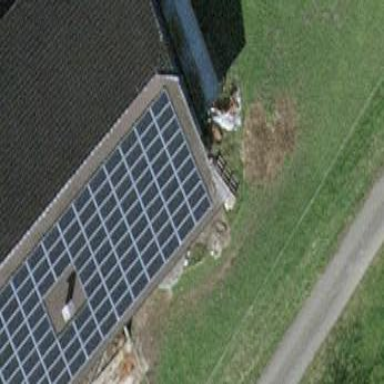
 consisting of solar photovoltaic panels."